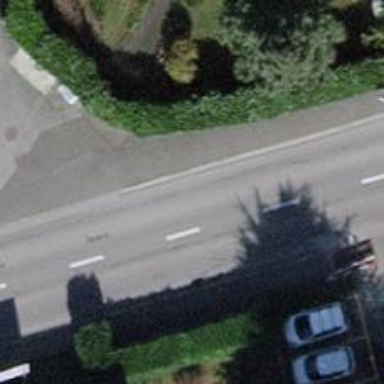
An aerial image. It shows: Asphalt sidewalk.